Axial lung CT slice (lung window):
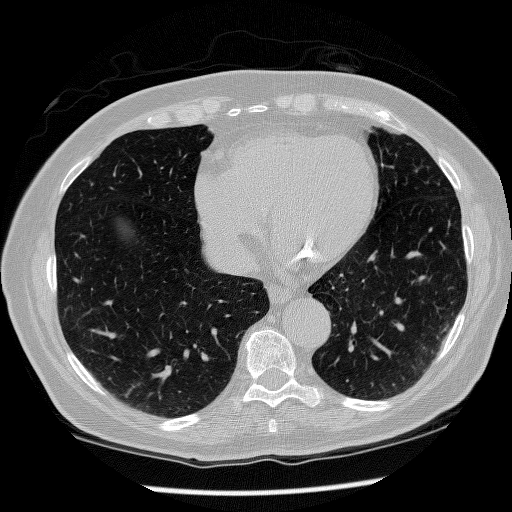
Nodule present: no